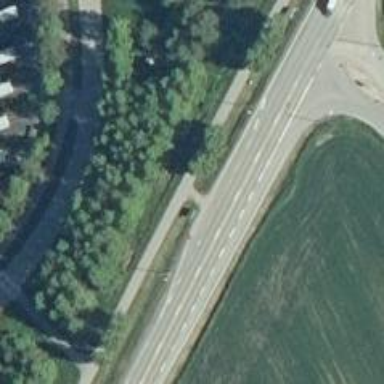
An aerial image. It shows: Asphalt road designated as trunk highway.